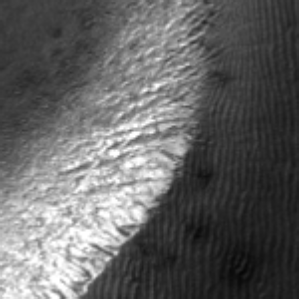
Label: frost